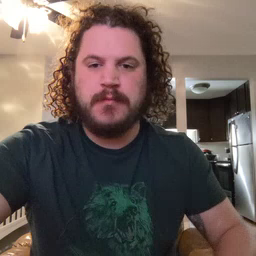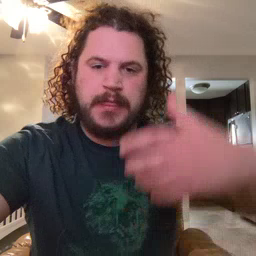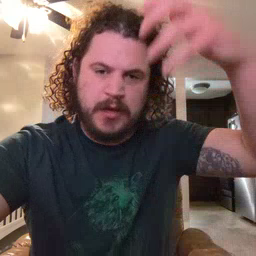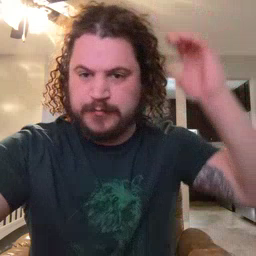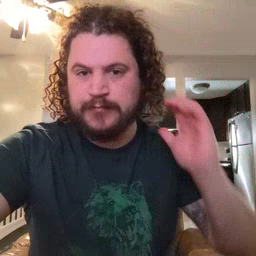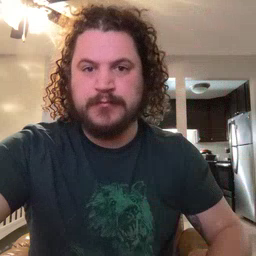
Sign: lion